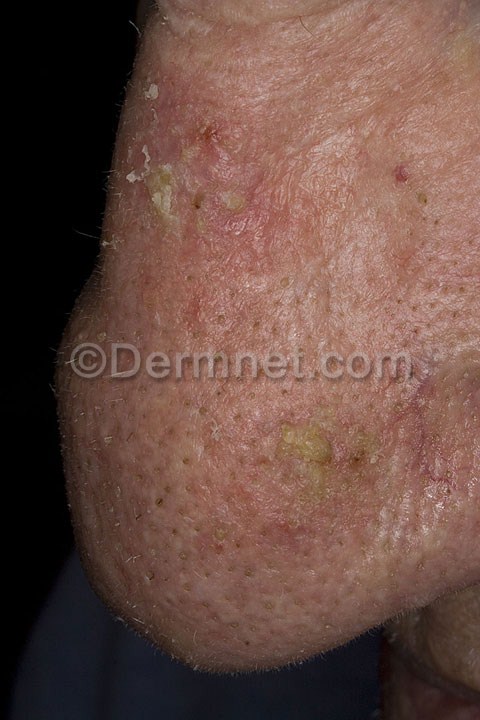
Disease: Actinic Keratosis Basal Cell Carcinoma and other Malignant Lesions